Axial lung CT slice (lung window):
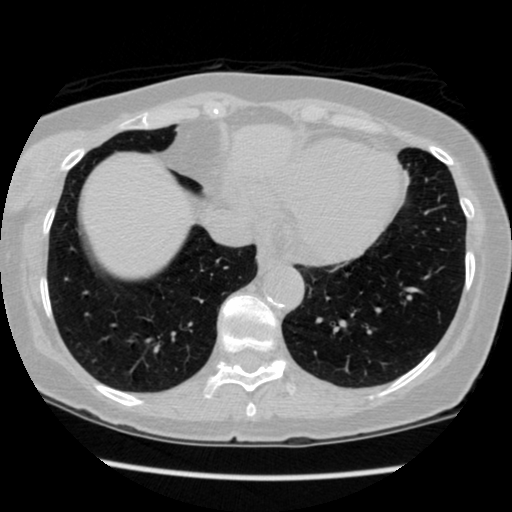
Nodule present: no